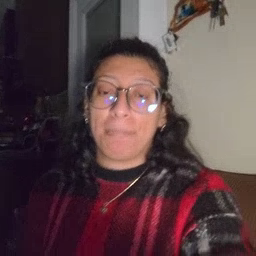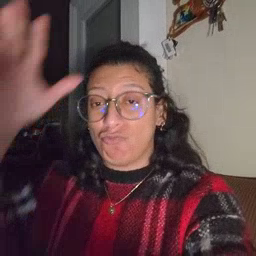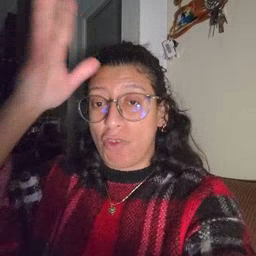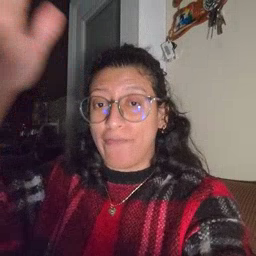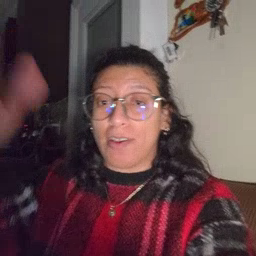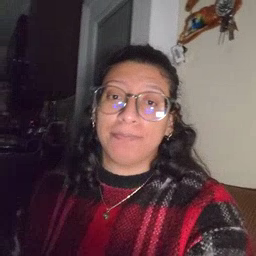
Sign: grandpa